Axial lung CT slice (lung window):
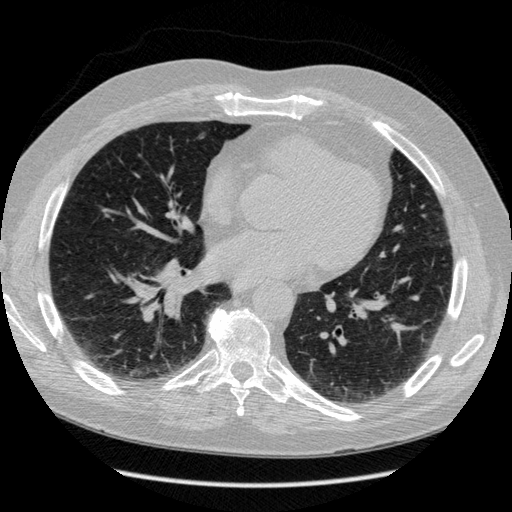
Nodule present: no